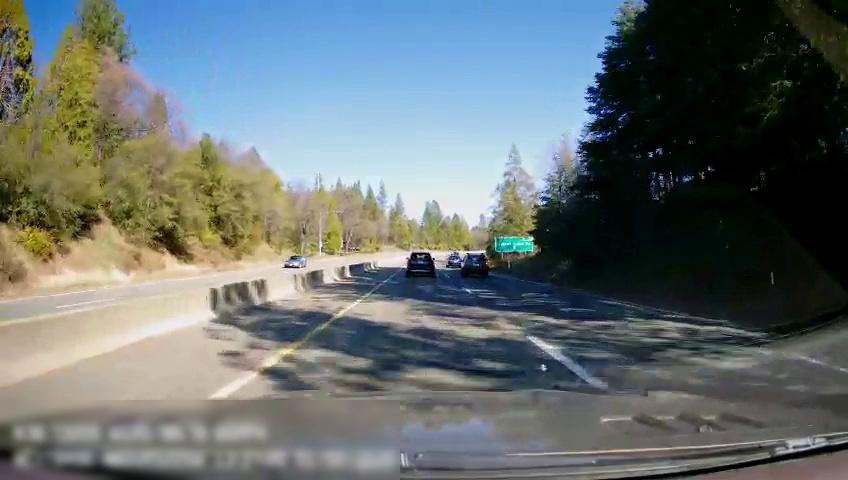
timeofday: Day
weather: Sunny
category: Drivable Space
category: Drivable Space
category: Vehicles | SUV
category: Vehicles | SUV
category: Vehicles | Car
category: Vehicles | Car
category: Lanes | Current Lane
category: Lanes | Current Lane
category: Lanes | Alternate Lane
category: Lanes | Opposite Lane
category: Lanes | Opposite Lane
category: Traffic | Signs